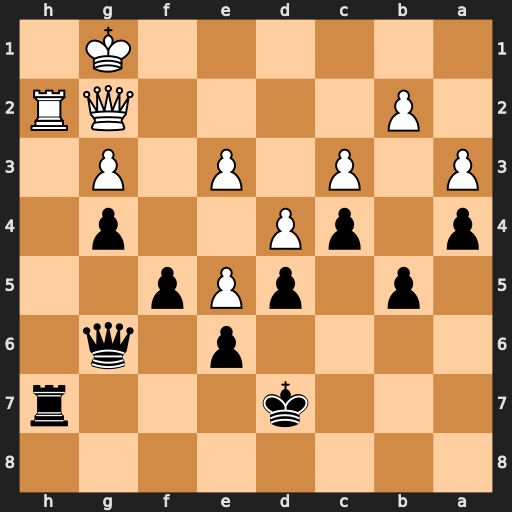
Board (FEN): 8/3k3r/4p1q1/1p1pPp2/p1pP2p1/P1P1P1P1/1P4QR/6K1
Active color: b
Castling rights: -
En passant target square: -
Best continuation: Rxh2 Kxh2 Qh6+ Kg1 Qxe3+